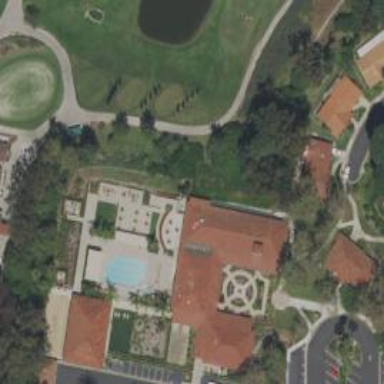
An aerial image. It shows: Clubhouse.